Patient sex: F
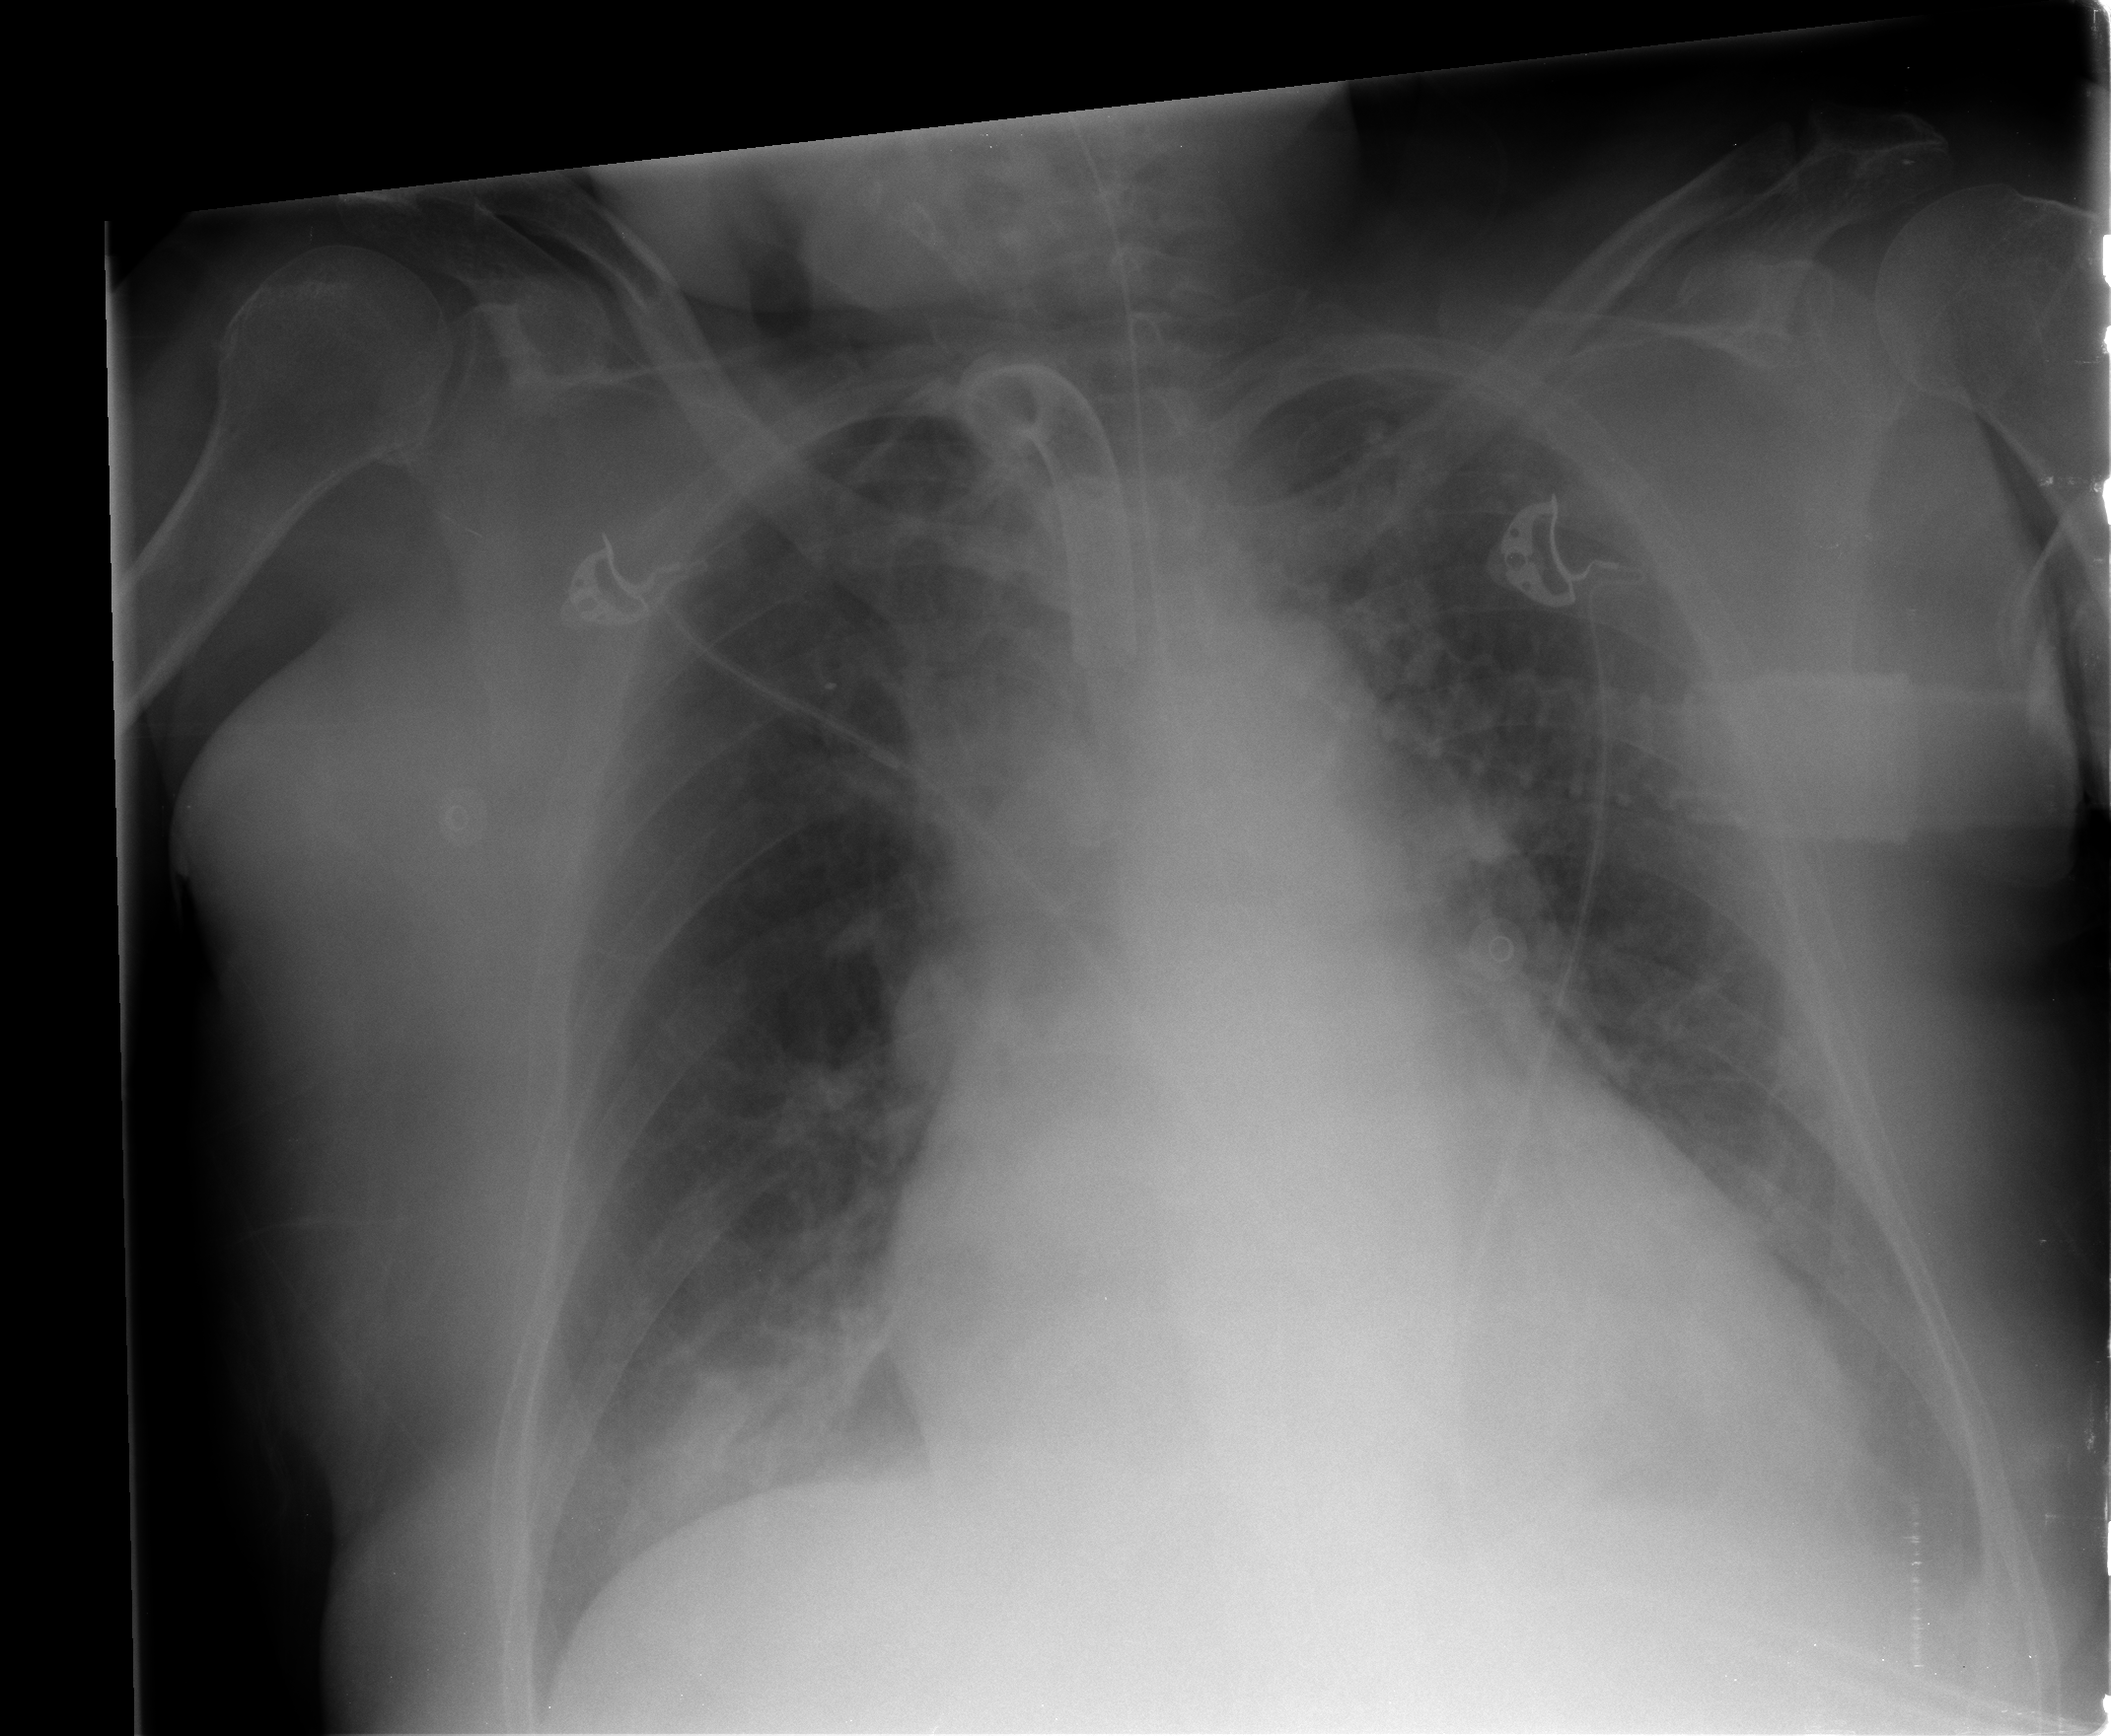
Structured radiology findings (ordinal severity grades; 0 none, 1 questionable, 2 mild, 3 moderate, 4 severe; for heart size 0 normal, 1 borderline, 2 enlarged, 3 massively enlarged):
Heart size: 2
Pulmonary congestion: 0
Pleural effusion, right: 2
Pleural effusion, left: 2
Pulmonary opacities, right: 2
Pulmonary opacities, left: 0
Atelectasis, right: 2
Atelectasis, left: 2